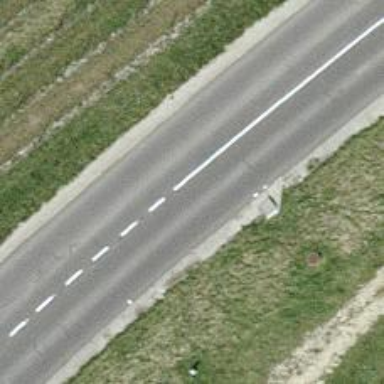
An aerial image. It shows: Tertiary road.